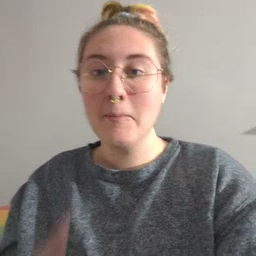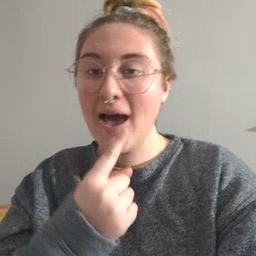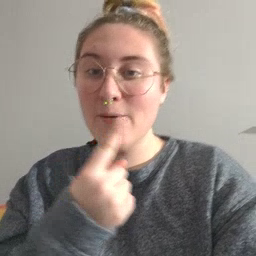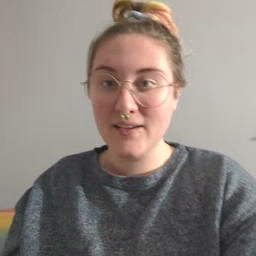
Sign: mouth